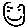
Label: smiley face